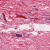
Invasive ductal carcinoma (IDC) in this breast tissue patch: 0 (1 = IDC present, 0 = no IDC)